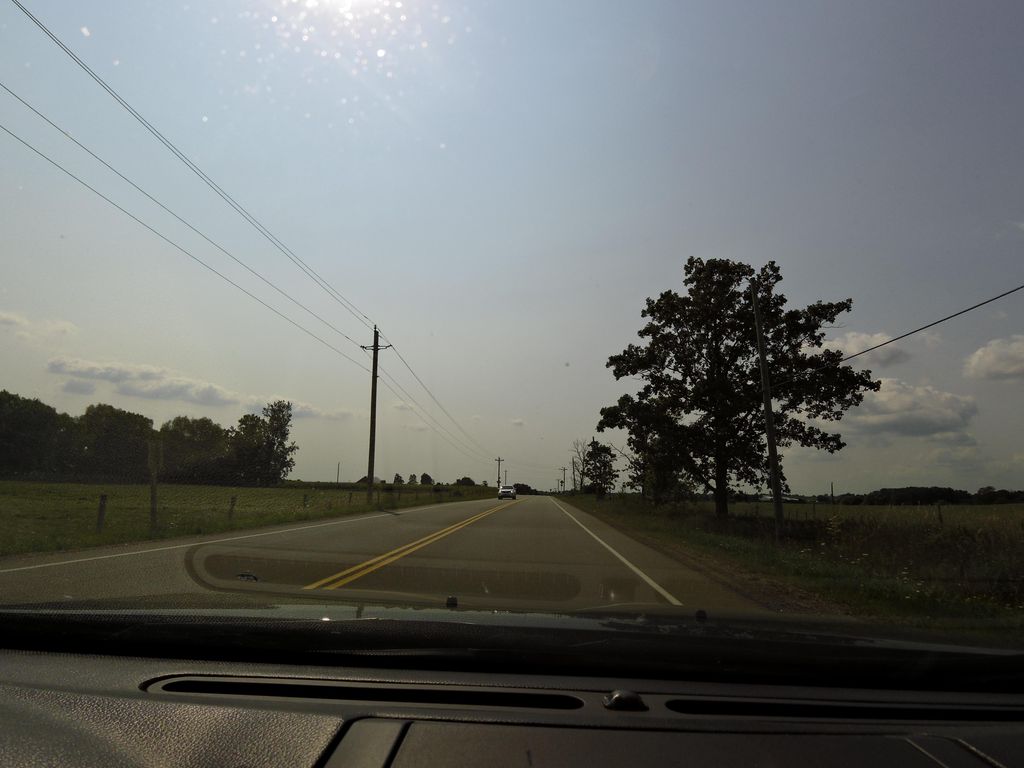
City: hamilton